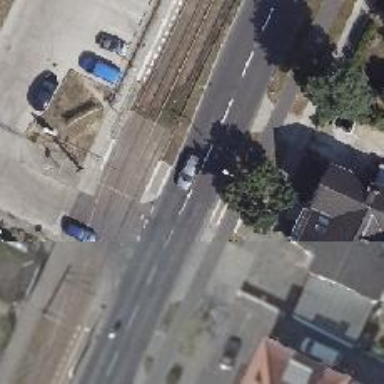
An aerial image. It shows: Unmarked road crossing.